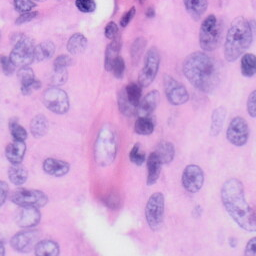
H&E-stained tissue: Skin